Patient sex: M
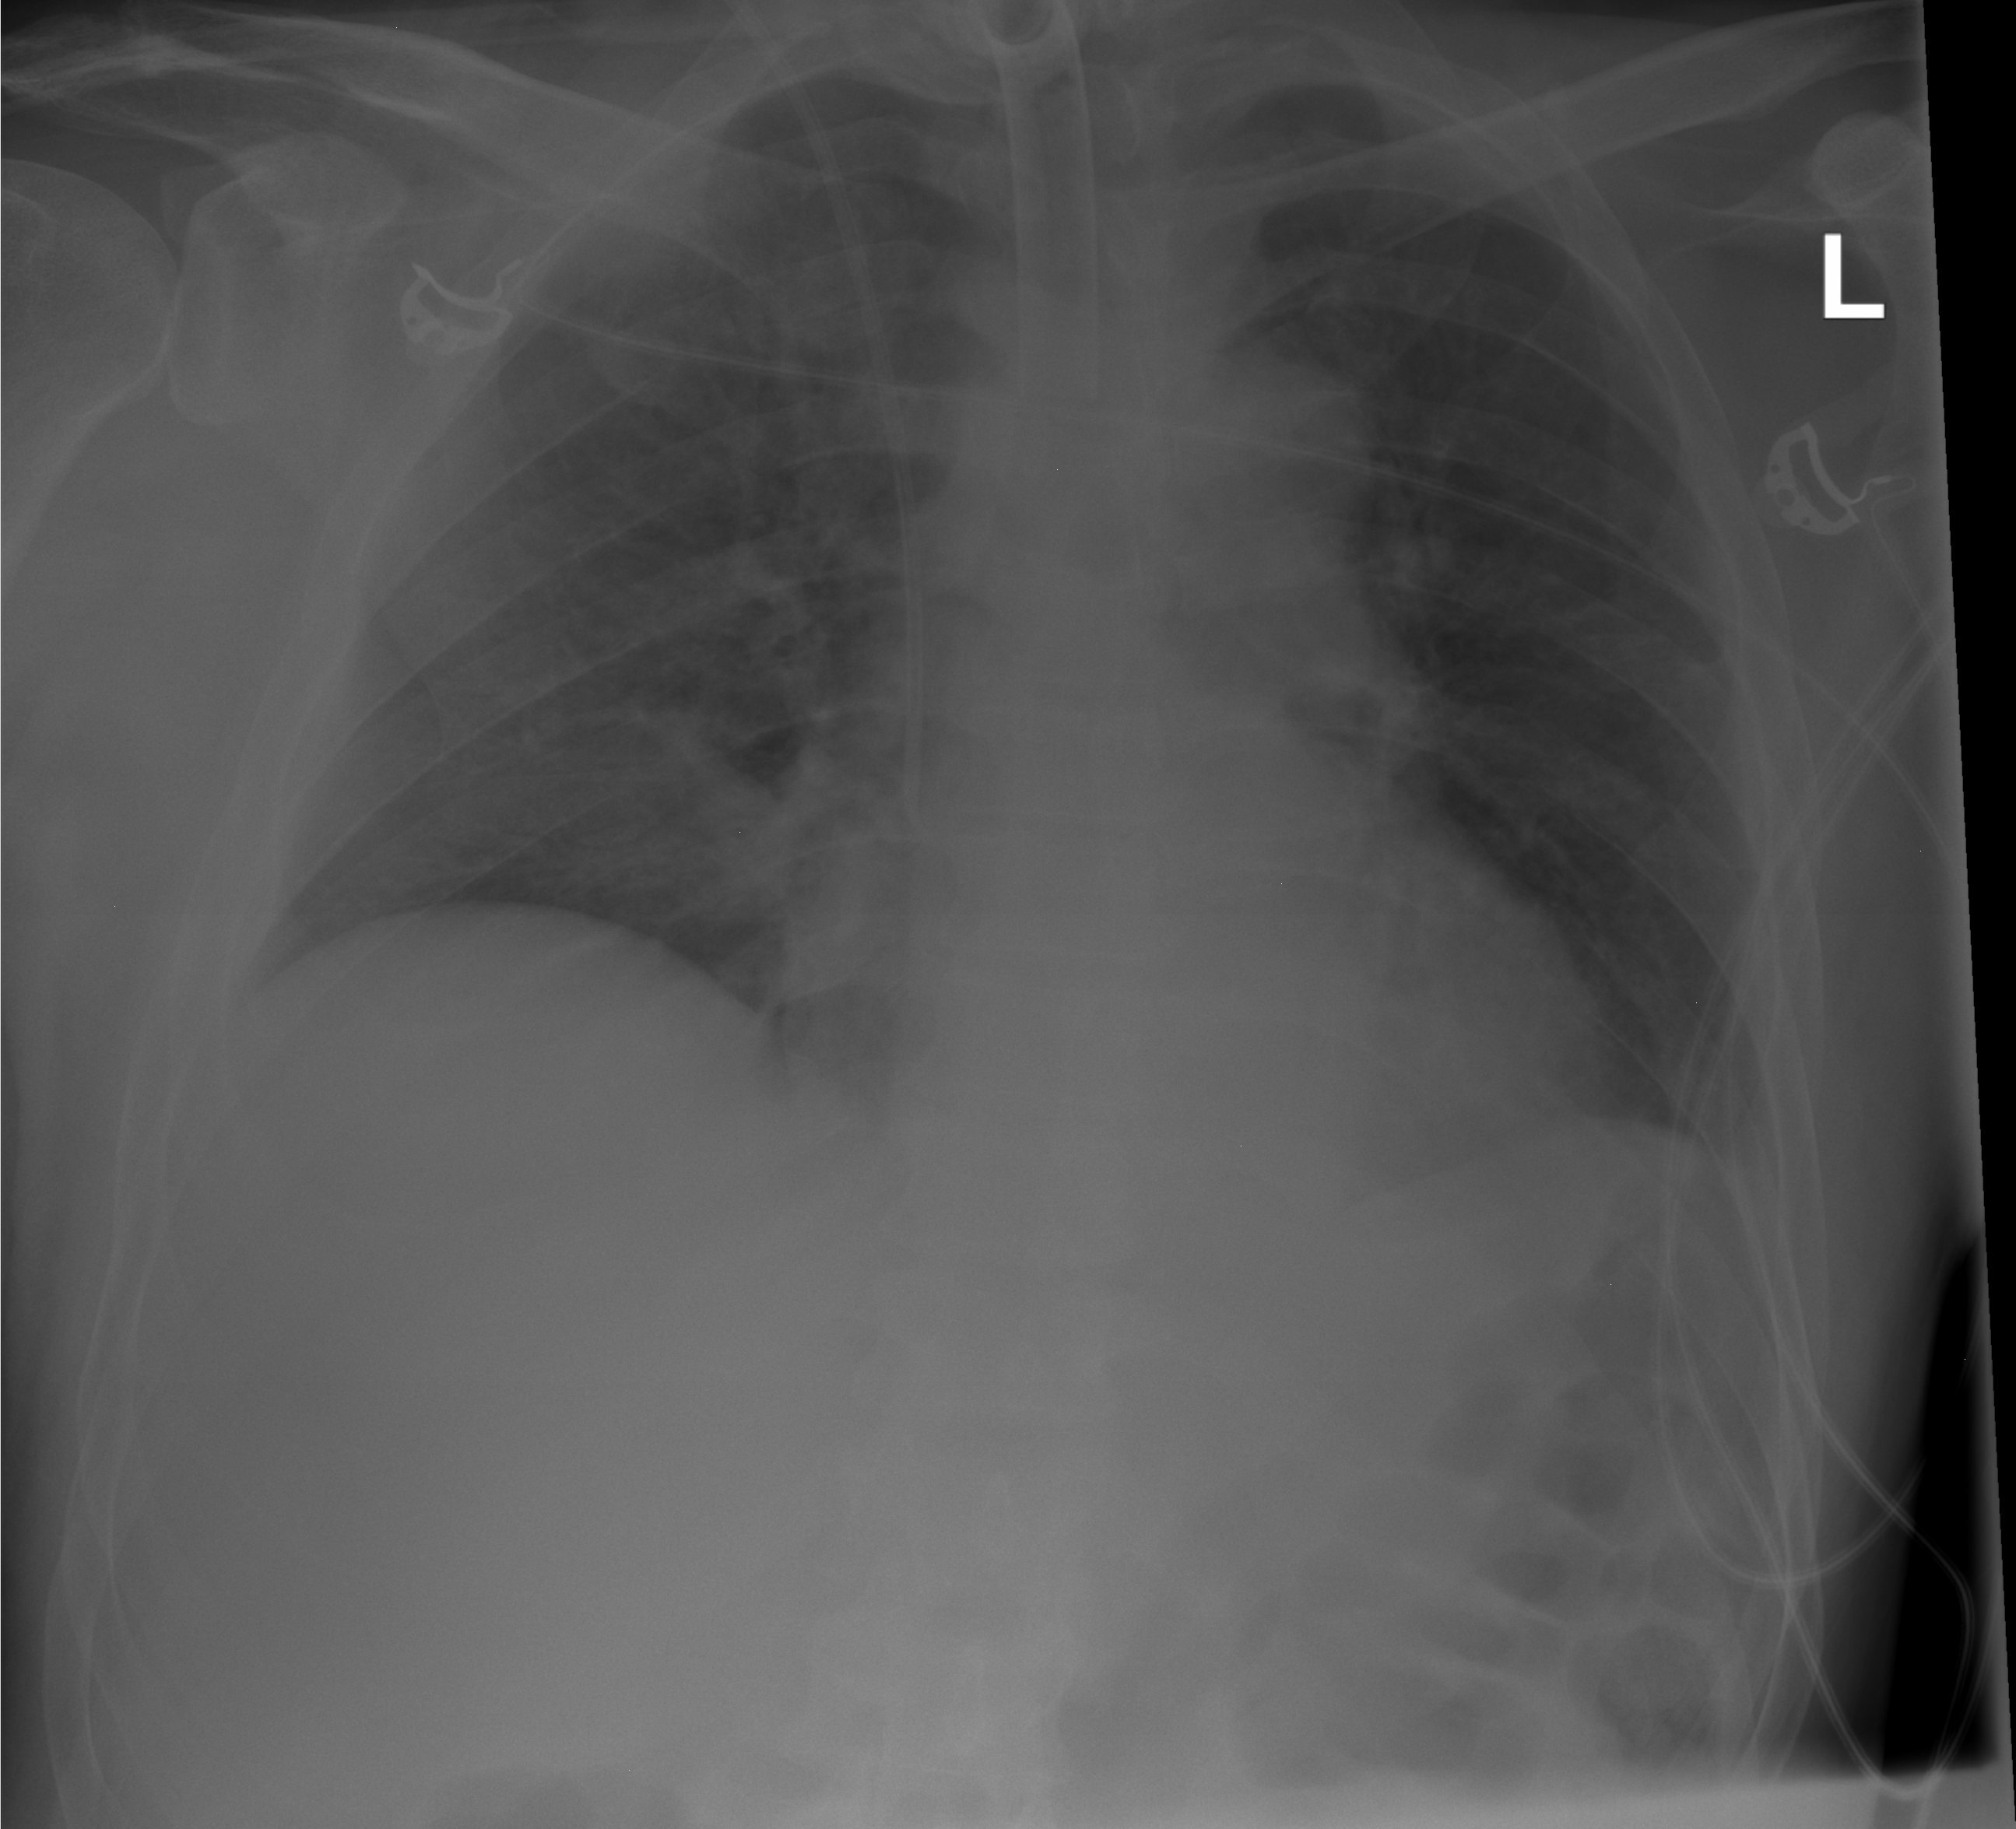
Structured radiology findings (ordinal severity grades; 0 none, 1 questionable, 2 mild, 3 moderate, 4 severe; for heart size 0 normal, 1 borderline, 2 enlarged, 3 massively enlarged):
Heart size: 0
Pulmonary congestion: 0
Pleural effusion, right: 0
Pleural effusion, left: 0
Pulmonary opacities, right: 2
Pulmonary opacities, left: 0
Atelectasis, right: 0
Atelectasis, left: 0